Field crop: maize
Growth stage: 2
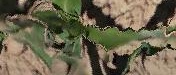
Species: maize